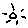
Label: sun